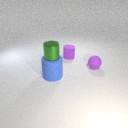
small purple rubber cylinder behind small purple rubber sphere